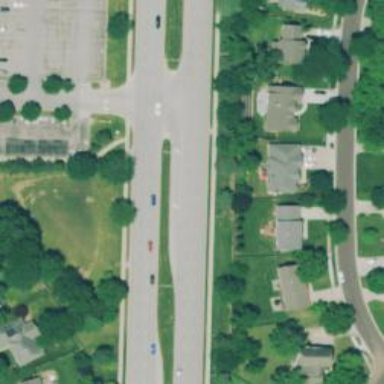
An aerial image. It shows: Road with dash markings.